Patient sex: F
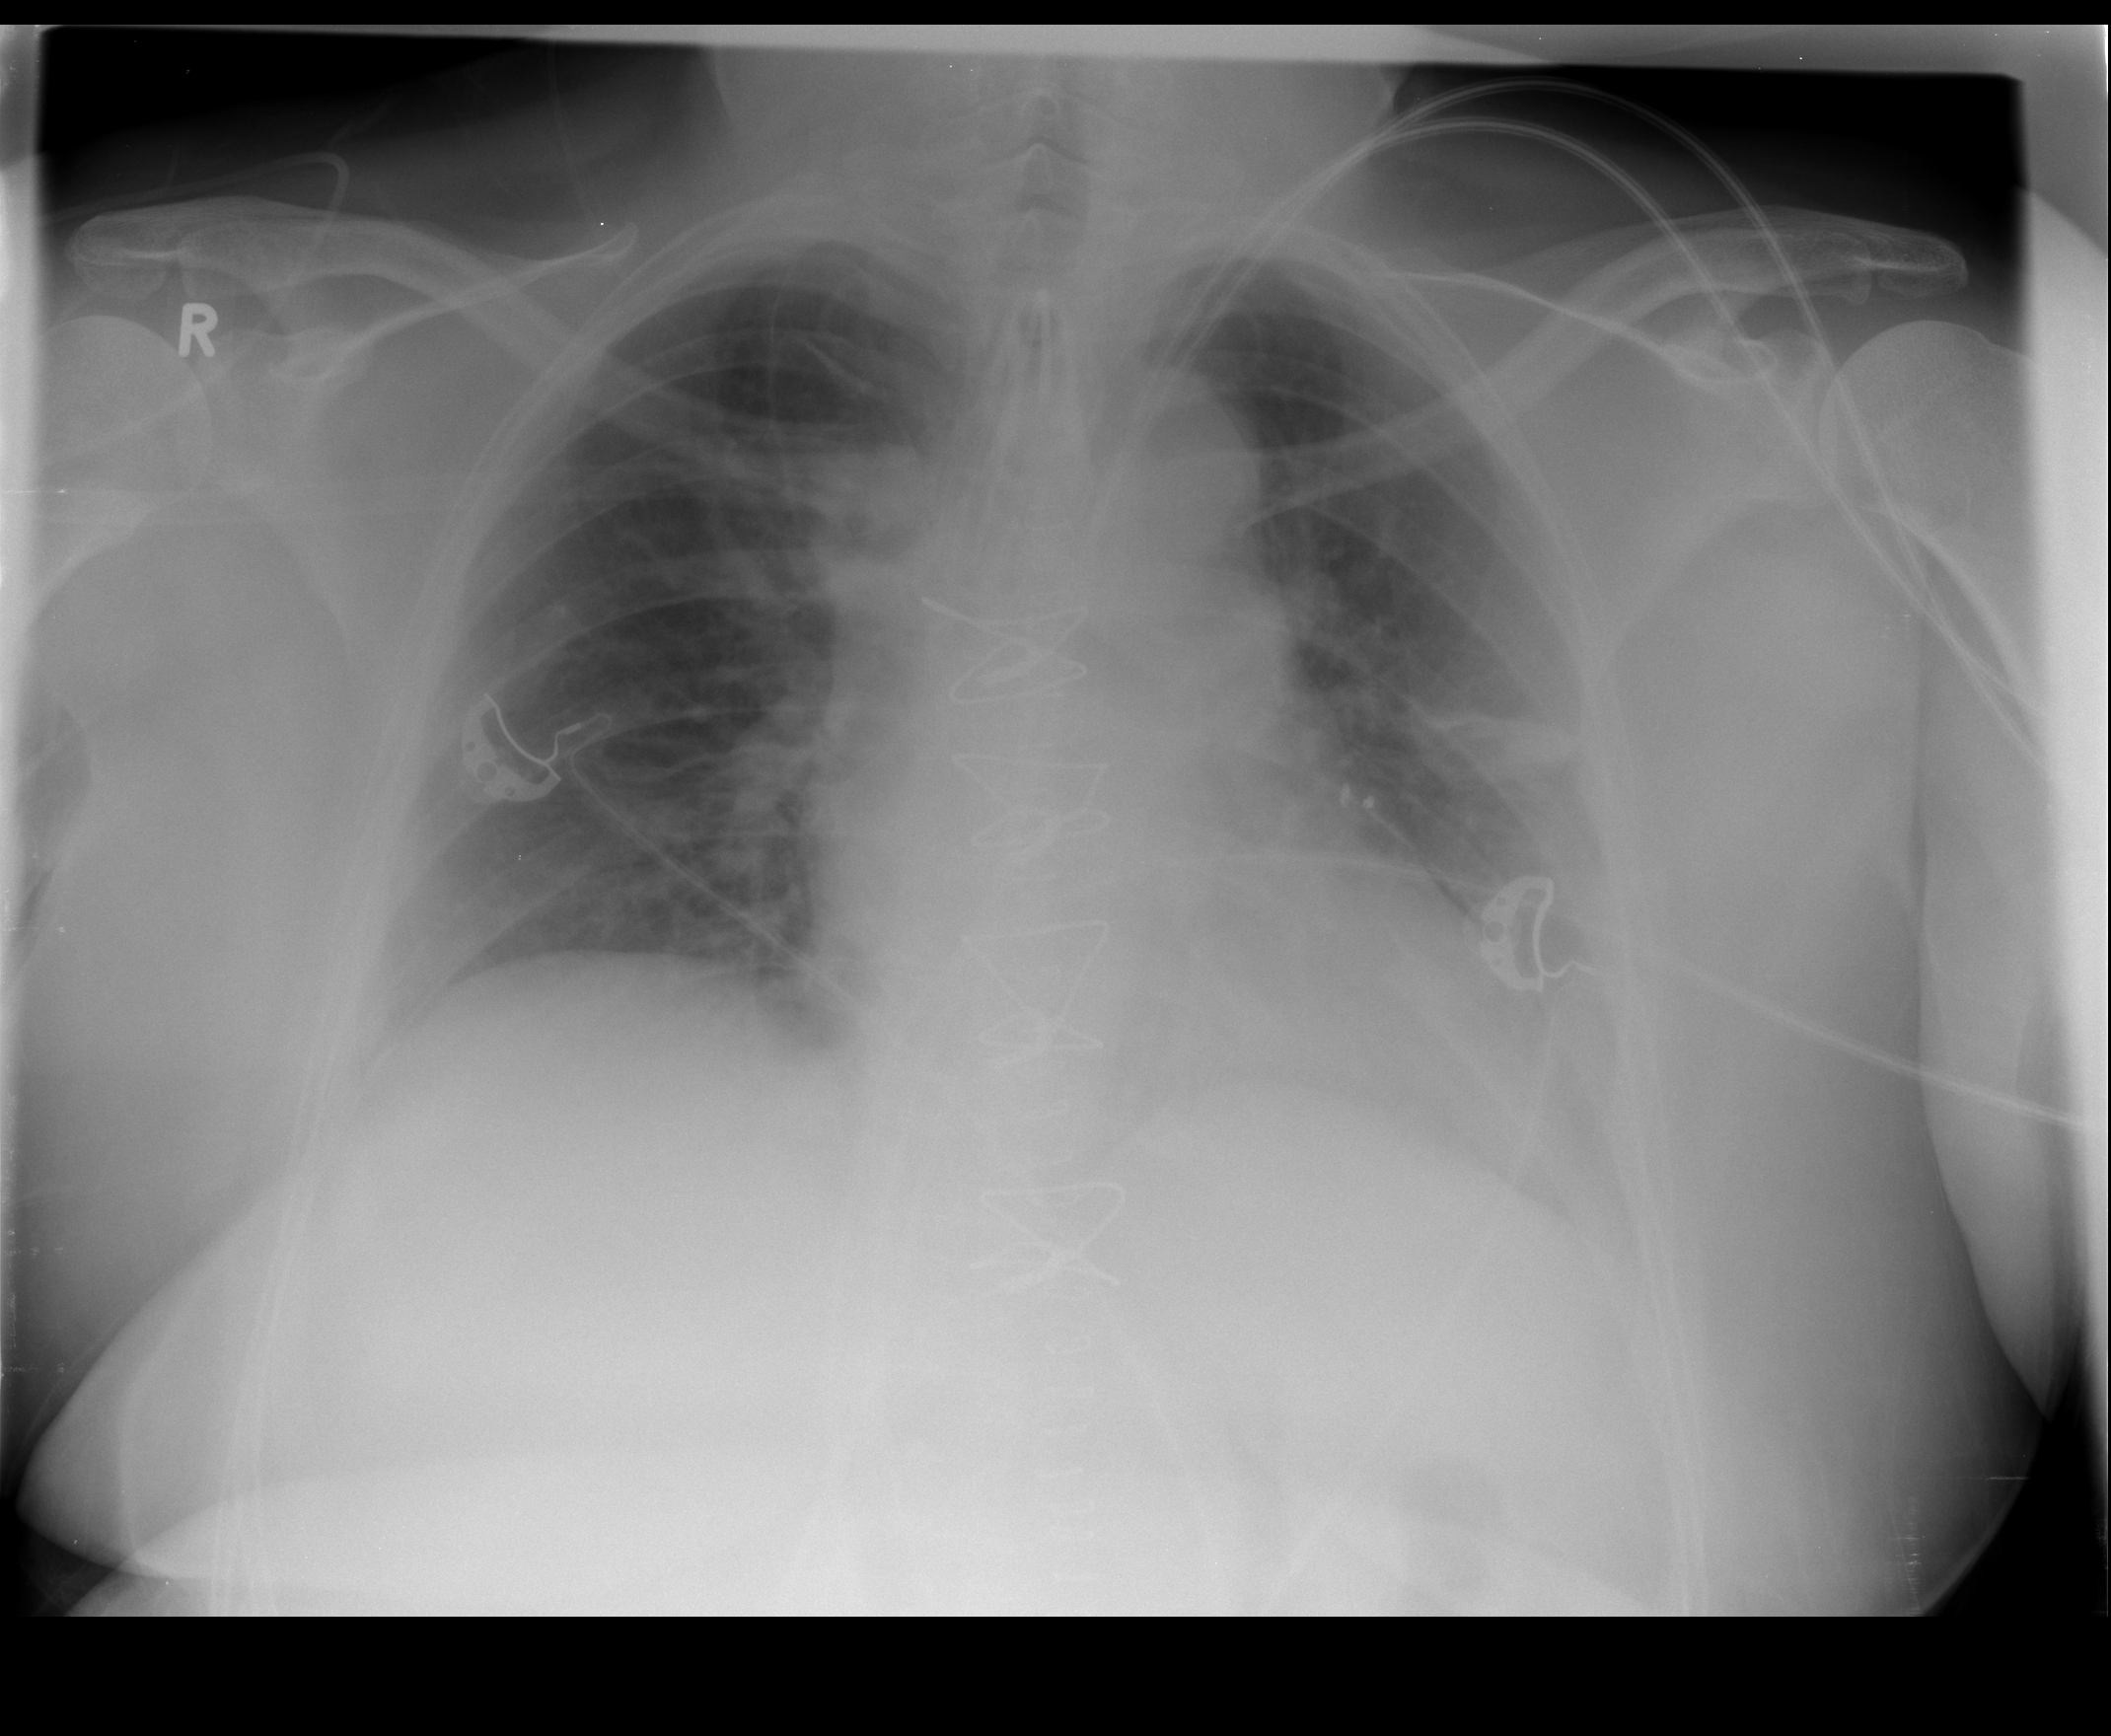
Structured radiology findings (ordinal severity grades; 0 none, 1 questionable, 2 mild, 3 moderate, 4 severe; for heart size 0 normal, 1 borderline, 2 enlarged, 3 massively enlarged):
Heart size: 2
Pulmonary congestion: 2
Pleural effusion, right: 1
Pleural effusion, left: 2
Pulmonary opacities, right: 1
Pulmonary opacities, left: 1
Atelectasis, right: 2
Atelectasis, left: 2